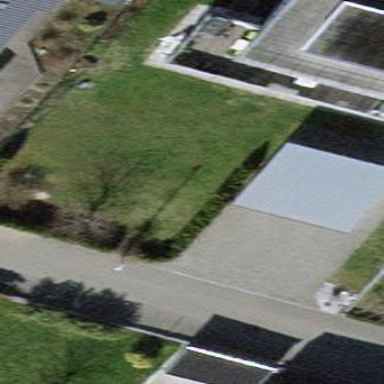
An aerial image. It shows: Garage.